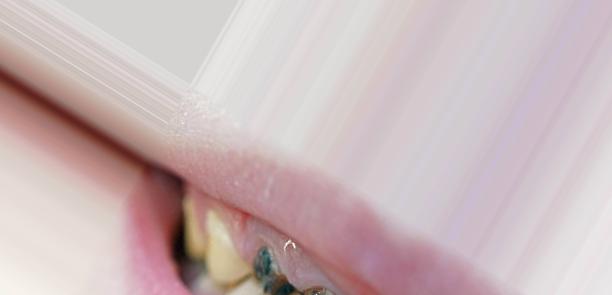
Condition: Caries